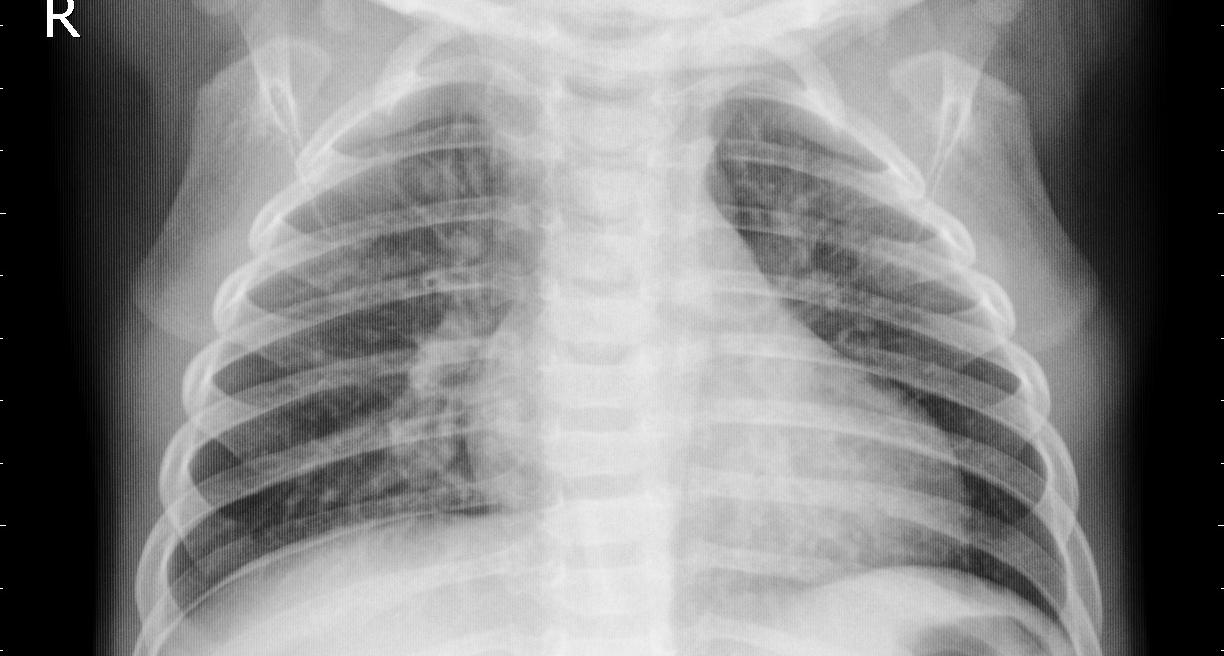
Diagnosis: PNEUMONIA